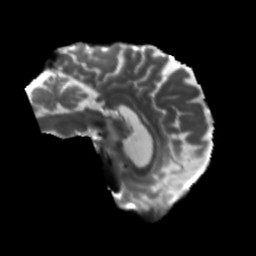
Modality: T2w
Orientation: sagittal
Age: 57
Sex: male
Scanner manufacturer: siemens
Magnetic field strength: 3 T
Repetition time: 5.25 s
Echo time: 0.08 s